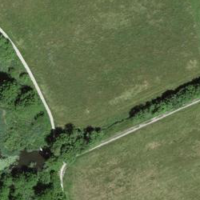
EUNIS habitat code: 52
Species observed at this site:
Euonymus europaeus